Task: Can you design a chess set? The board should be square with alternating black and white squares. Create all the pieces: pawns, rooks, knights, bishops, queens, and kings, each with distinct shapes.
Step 4834:
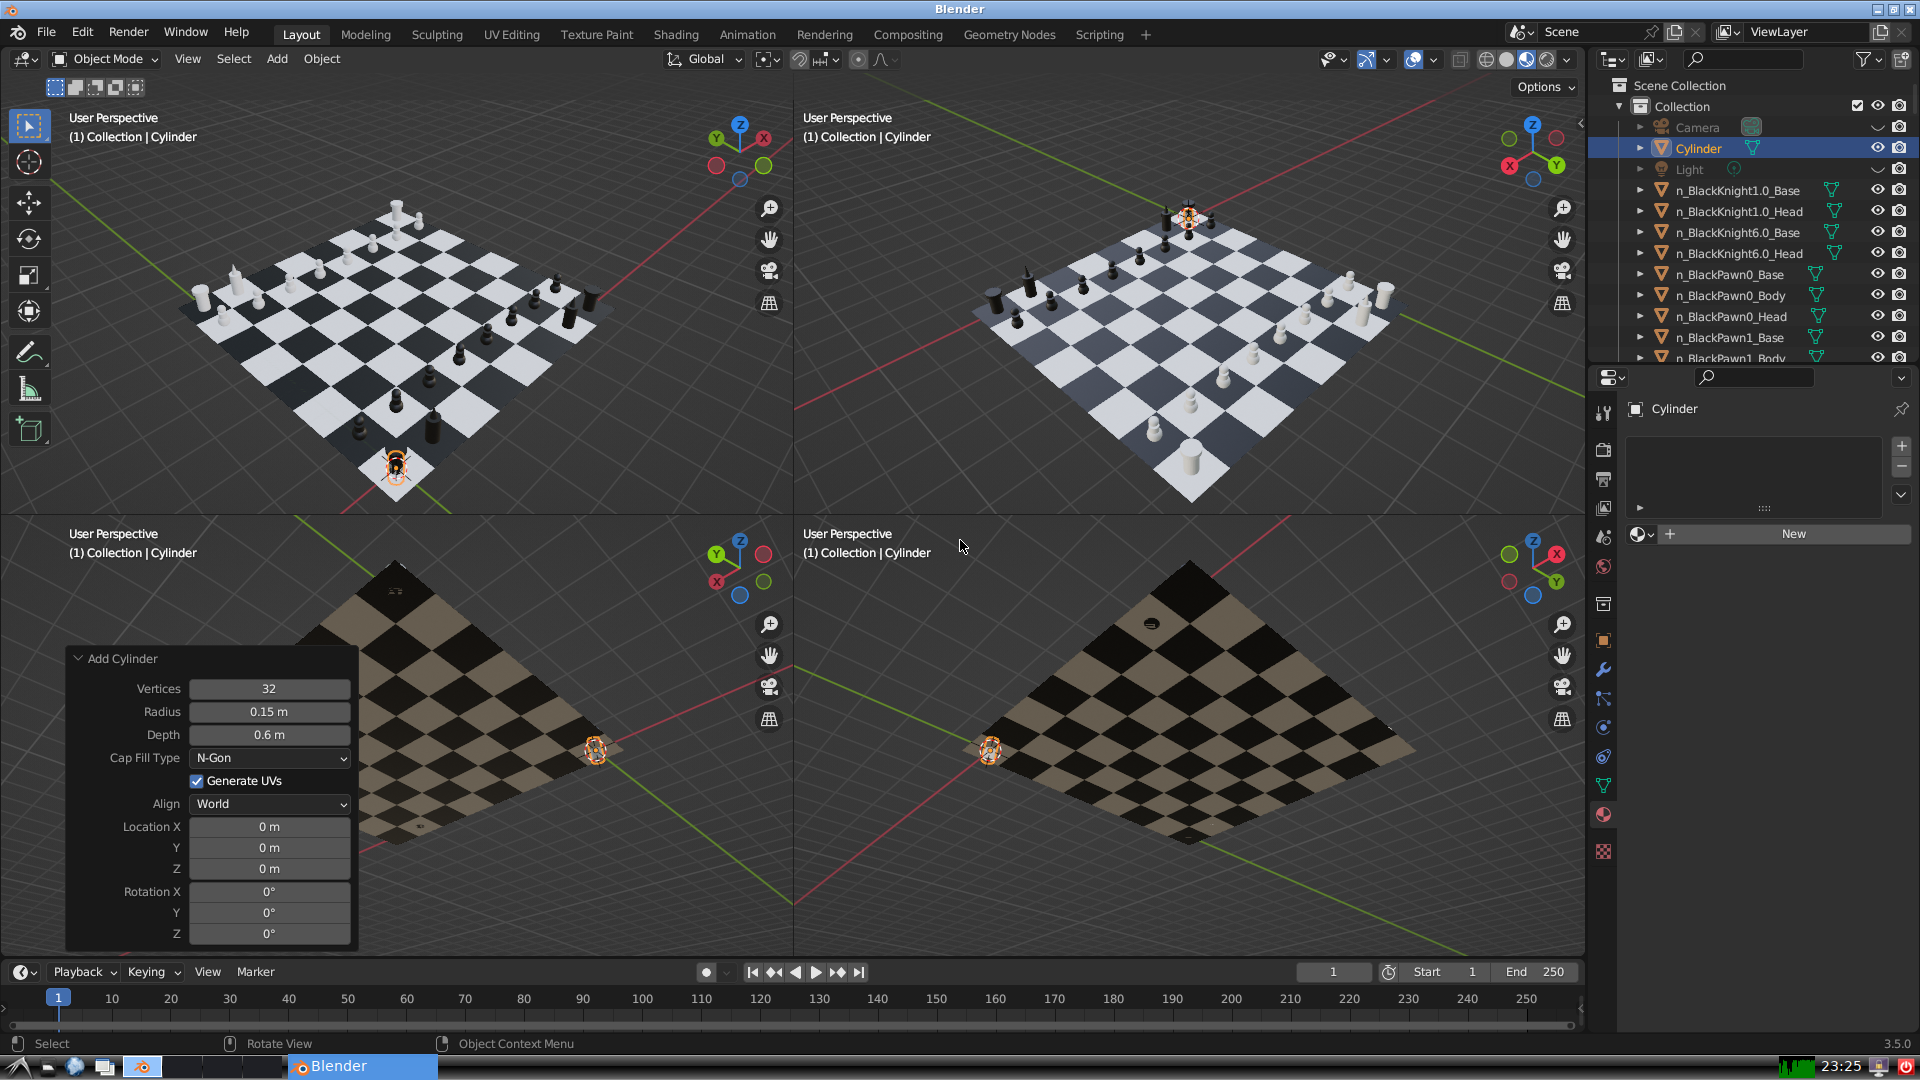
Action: {"mouse_move": [270, 731]}